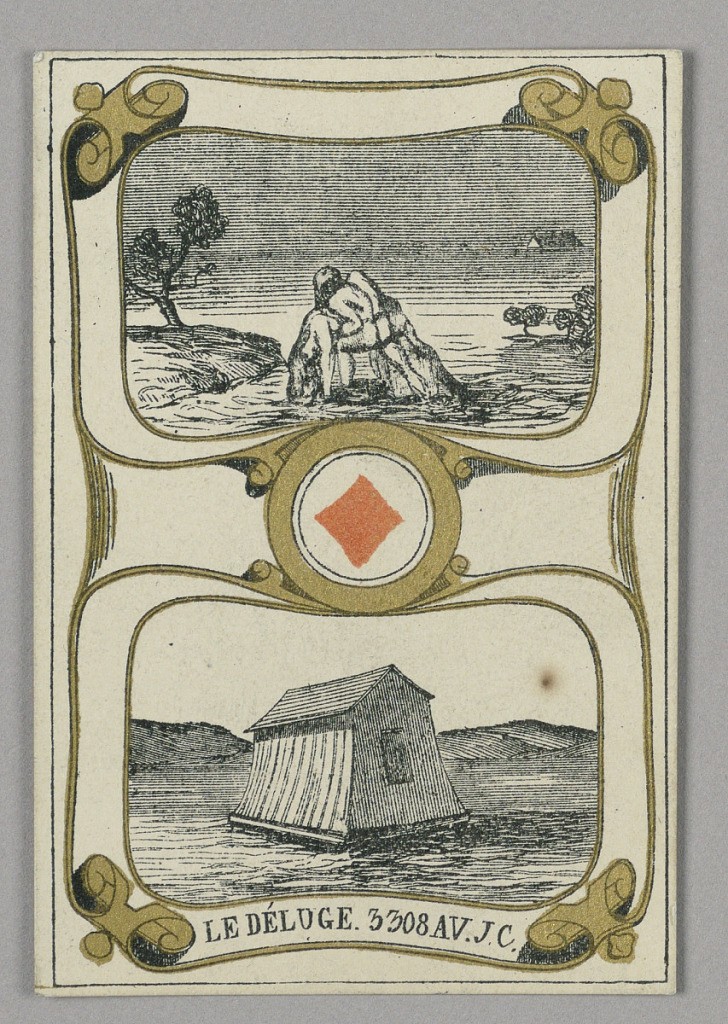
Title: The Flood, Playing Card from Set of "Cartes héroïques" or "Des grands hommes"
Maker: Eugène Moreau, French, active 19th c.
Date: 1871
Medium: Stencil-colored lithograph on paper
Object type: Playing card
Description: Playing card from a set of "Cartes héroïques" or "Des grands hommes"